Aerial crown-view tile of a tropical tree (Barro Colorado Island, Panama), acquired 20240918:
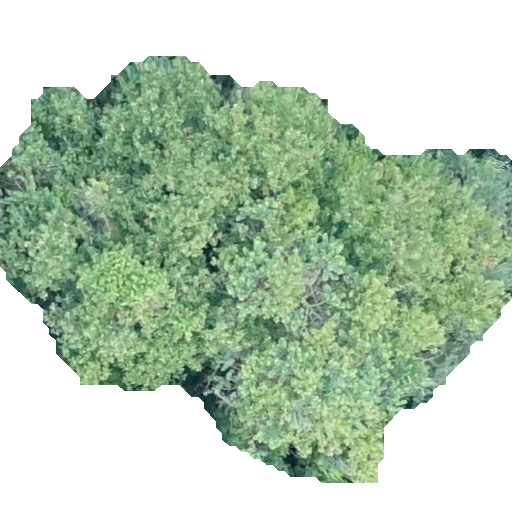
Species: Hieronyma alchorneoides
GBIF accepted scientific name: Hieronyma alchorneoides
Crown area: 237.868 m²